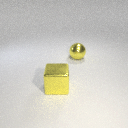
large yellow metal sphere behind large yellow metal cube